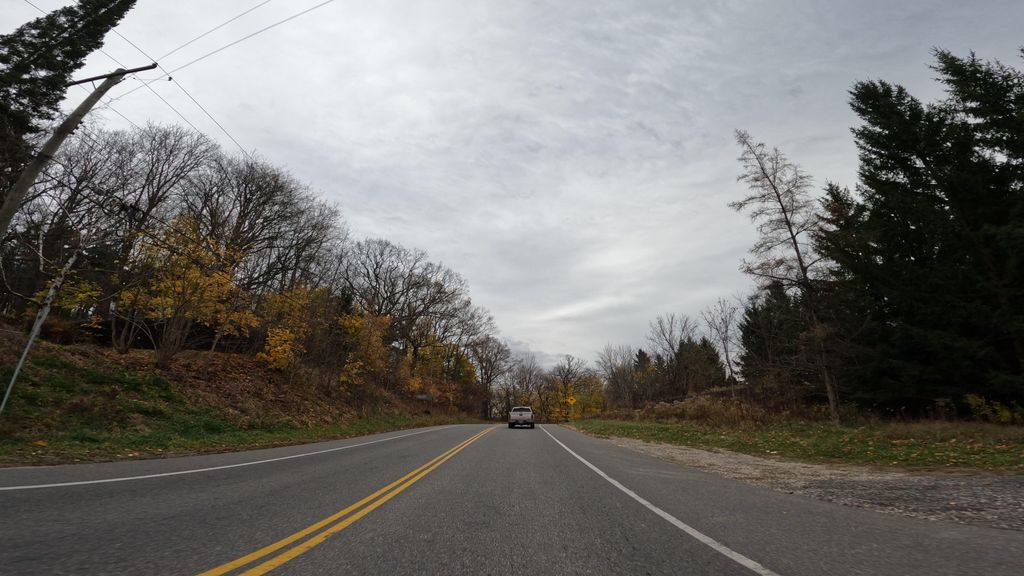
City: hamilton